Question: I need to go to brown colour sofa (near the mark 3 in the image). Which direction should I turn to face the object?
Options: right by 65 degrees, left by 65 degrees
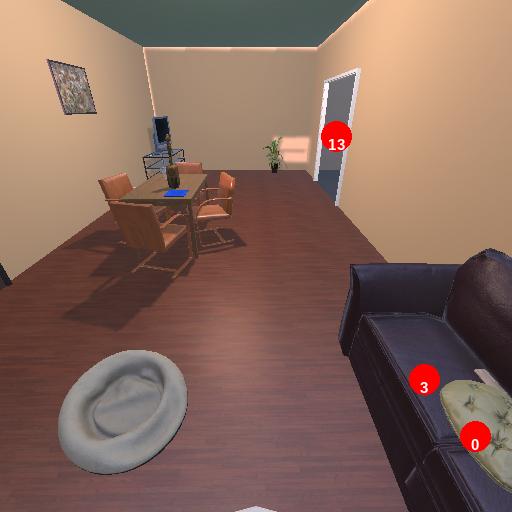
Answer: right by 65 degrees